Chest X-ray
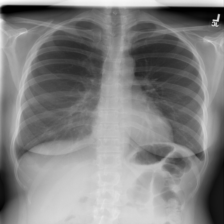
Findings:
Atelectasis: negative
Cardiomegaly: negative
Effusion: negative
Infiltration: negative
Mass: negative
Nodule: negative
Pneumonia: negative
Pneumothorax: negative
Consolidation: negative
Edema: negative
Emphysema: negative
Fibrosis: negative
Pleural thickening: negative
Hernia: negative